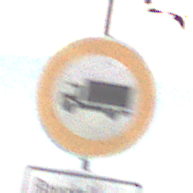
Verkehrszeichen: VerbotFuerKraftfahrzeugeUeberDreiKommaFuenfTonnen
Zusatzzeichen unten: SonstigeFahrzeugePersonengruppenFrei1
Umgebung: Outdoor, Nature
Tageszeit: MorningAfternoon
Wetter: Overcast
Licht: Natural
Jahreszeit: Winter
Kontrast: LowContrast